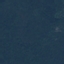
Label: Forest